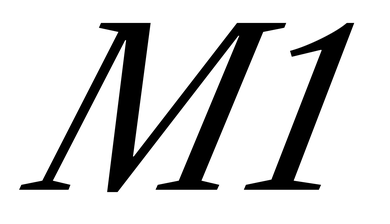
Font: LibreCaslonText-Italic_Italic